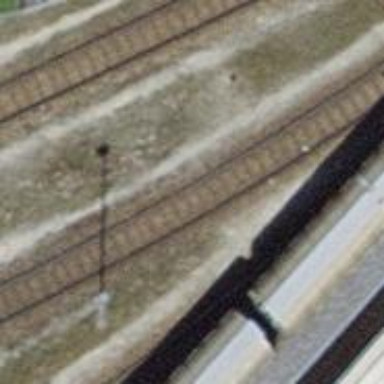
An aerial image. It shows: Single-track railway spur.